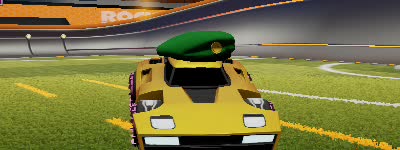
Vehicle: breakout